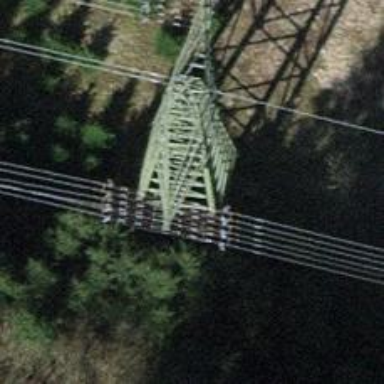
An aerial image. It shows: Three cables of power line.